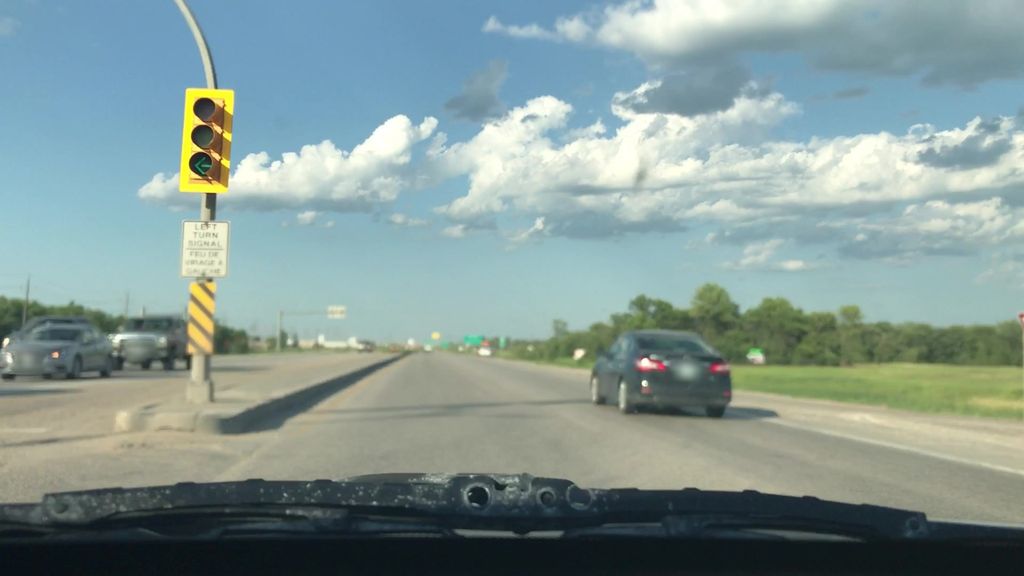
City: winnipeg